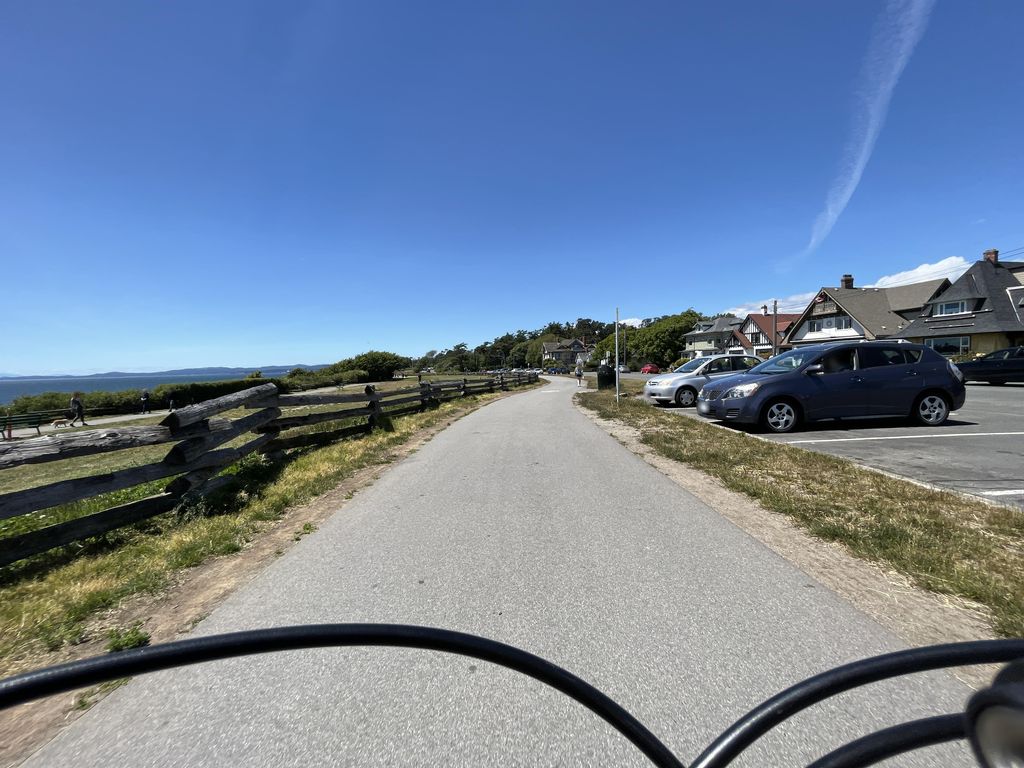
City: victoria